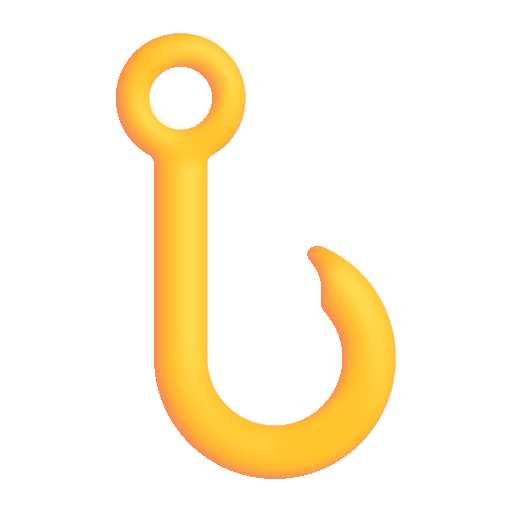
hook color